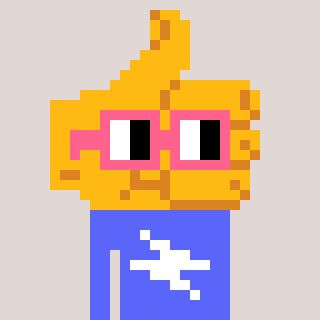
a pixel art character with square pink glasses, a thumbsup-shaped head and a purple-colored body on a warm background